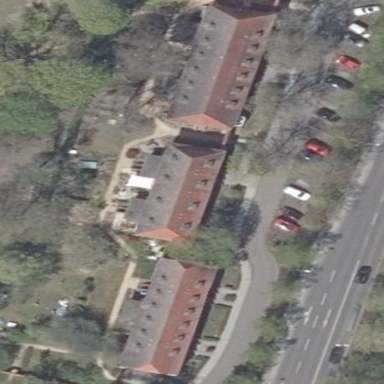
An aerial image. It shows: Residential building with hipped roof covered in red roof tiles.